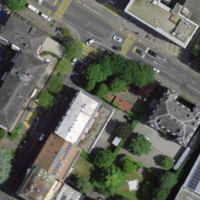
EUNIS habitat code: 54
Species observed at this site:
Datura stramonium